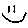
Label: smiley face